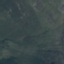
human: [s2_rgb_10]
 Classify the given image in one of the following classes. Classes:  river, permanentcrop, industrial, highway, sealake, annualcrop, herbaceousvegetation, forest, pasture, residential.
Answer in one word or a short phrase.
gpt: HerbaceousVegetation